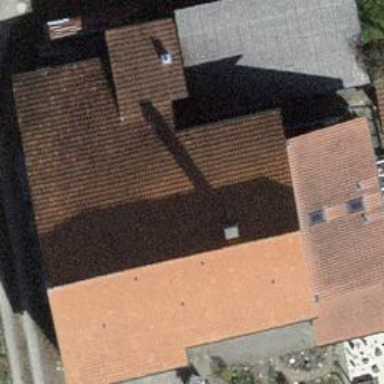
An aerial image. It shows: Building with tile roof.